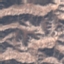
Land use / land cover class: HerbaceousVegetation